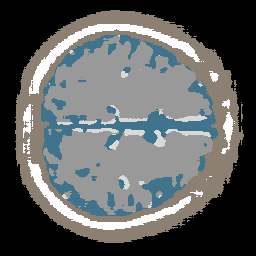
Label: no_lesion